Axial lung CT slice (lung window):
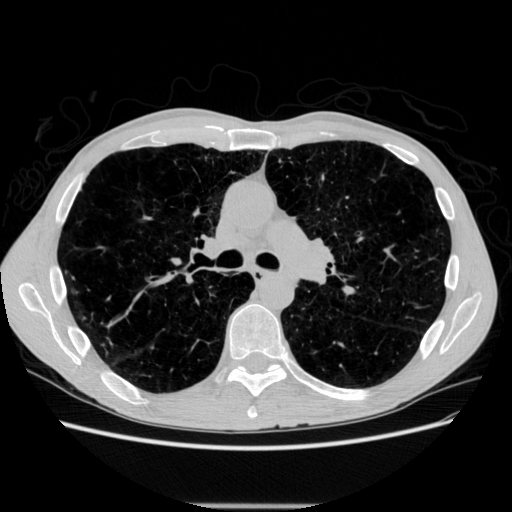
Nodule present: no